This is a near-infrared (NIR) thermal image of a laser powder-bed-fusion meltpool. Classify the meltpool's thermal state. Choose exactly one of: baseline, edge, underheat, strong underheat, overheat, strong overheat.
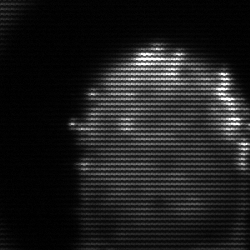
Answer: baseline